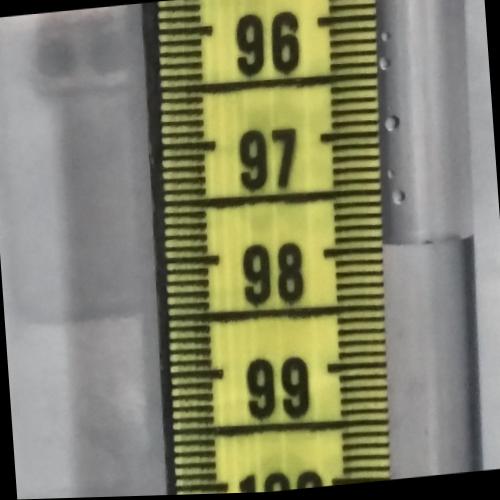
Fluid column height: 98.0 cm